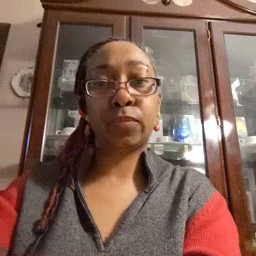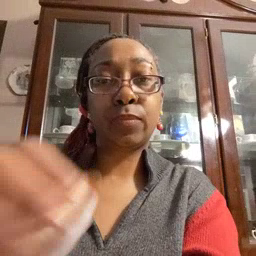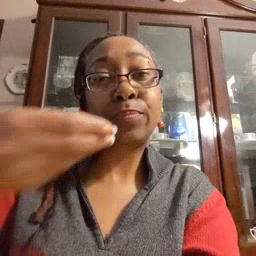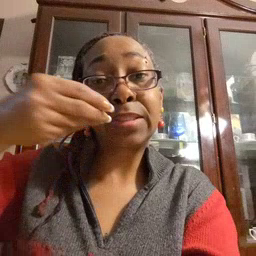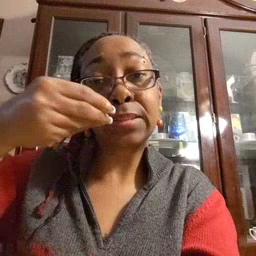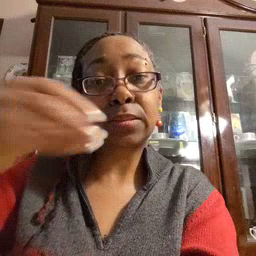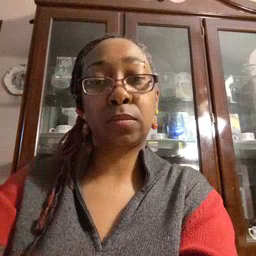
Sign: pizza